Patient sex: M
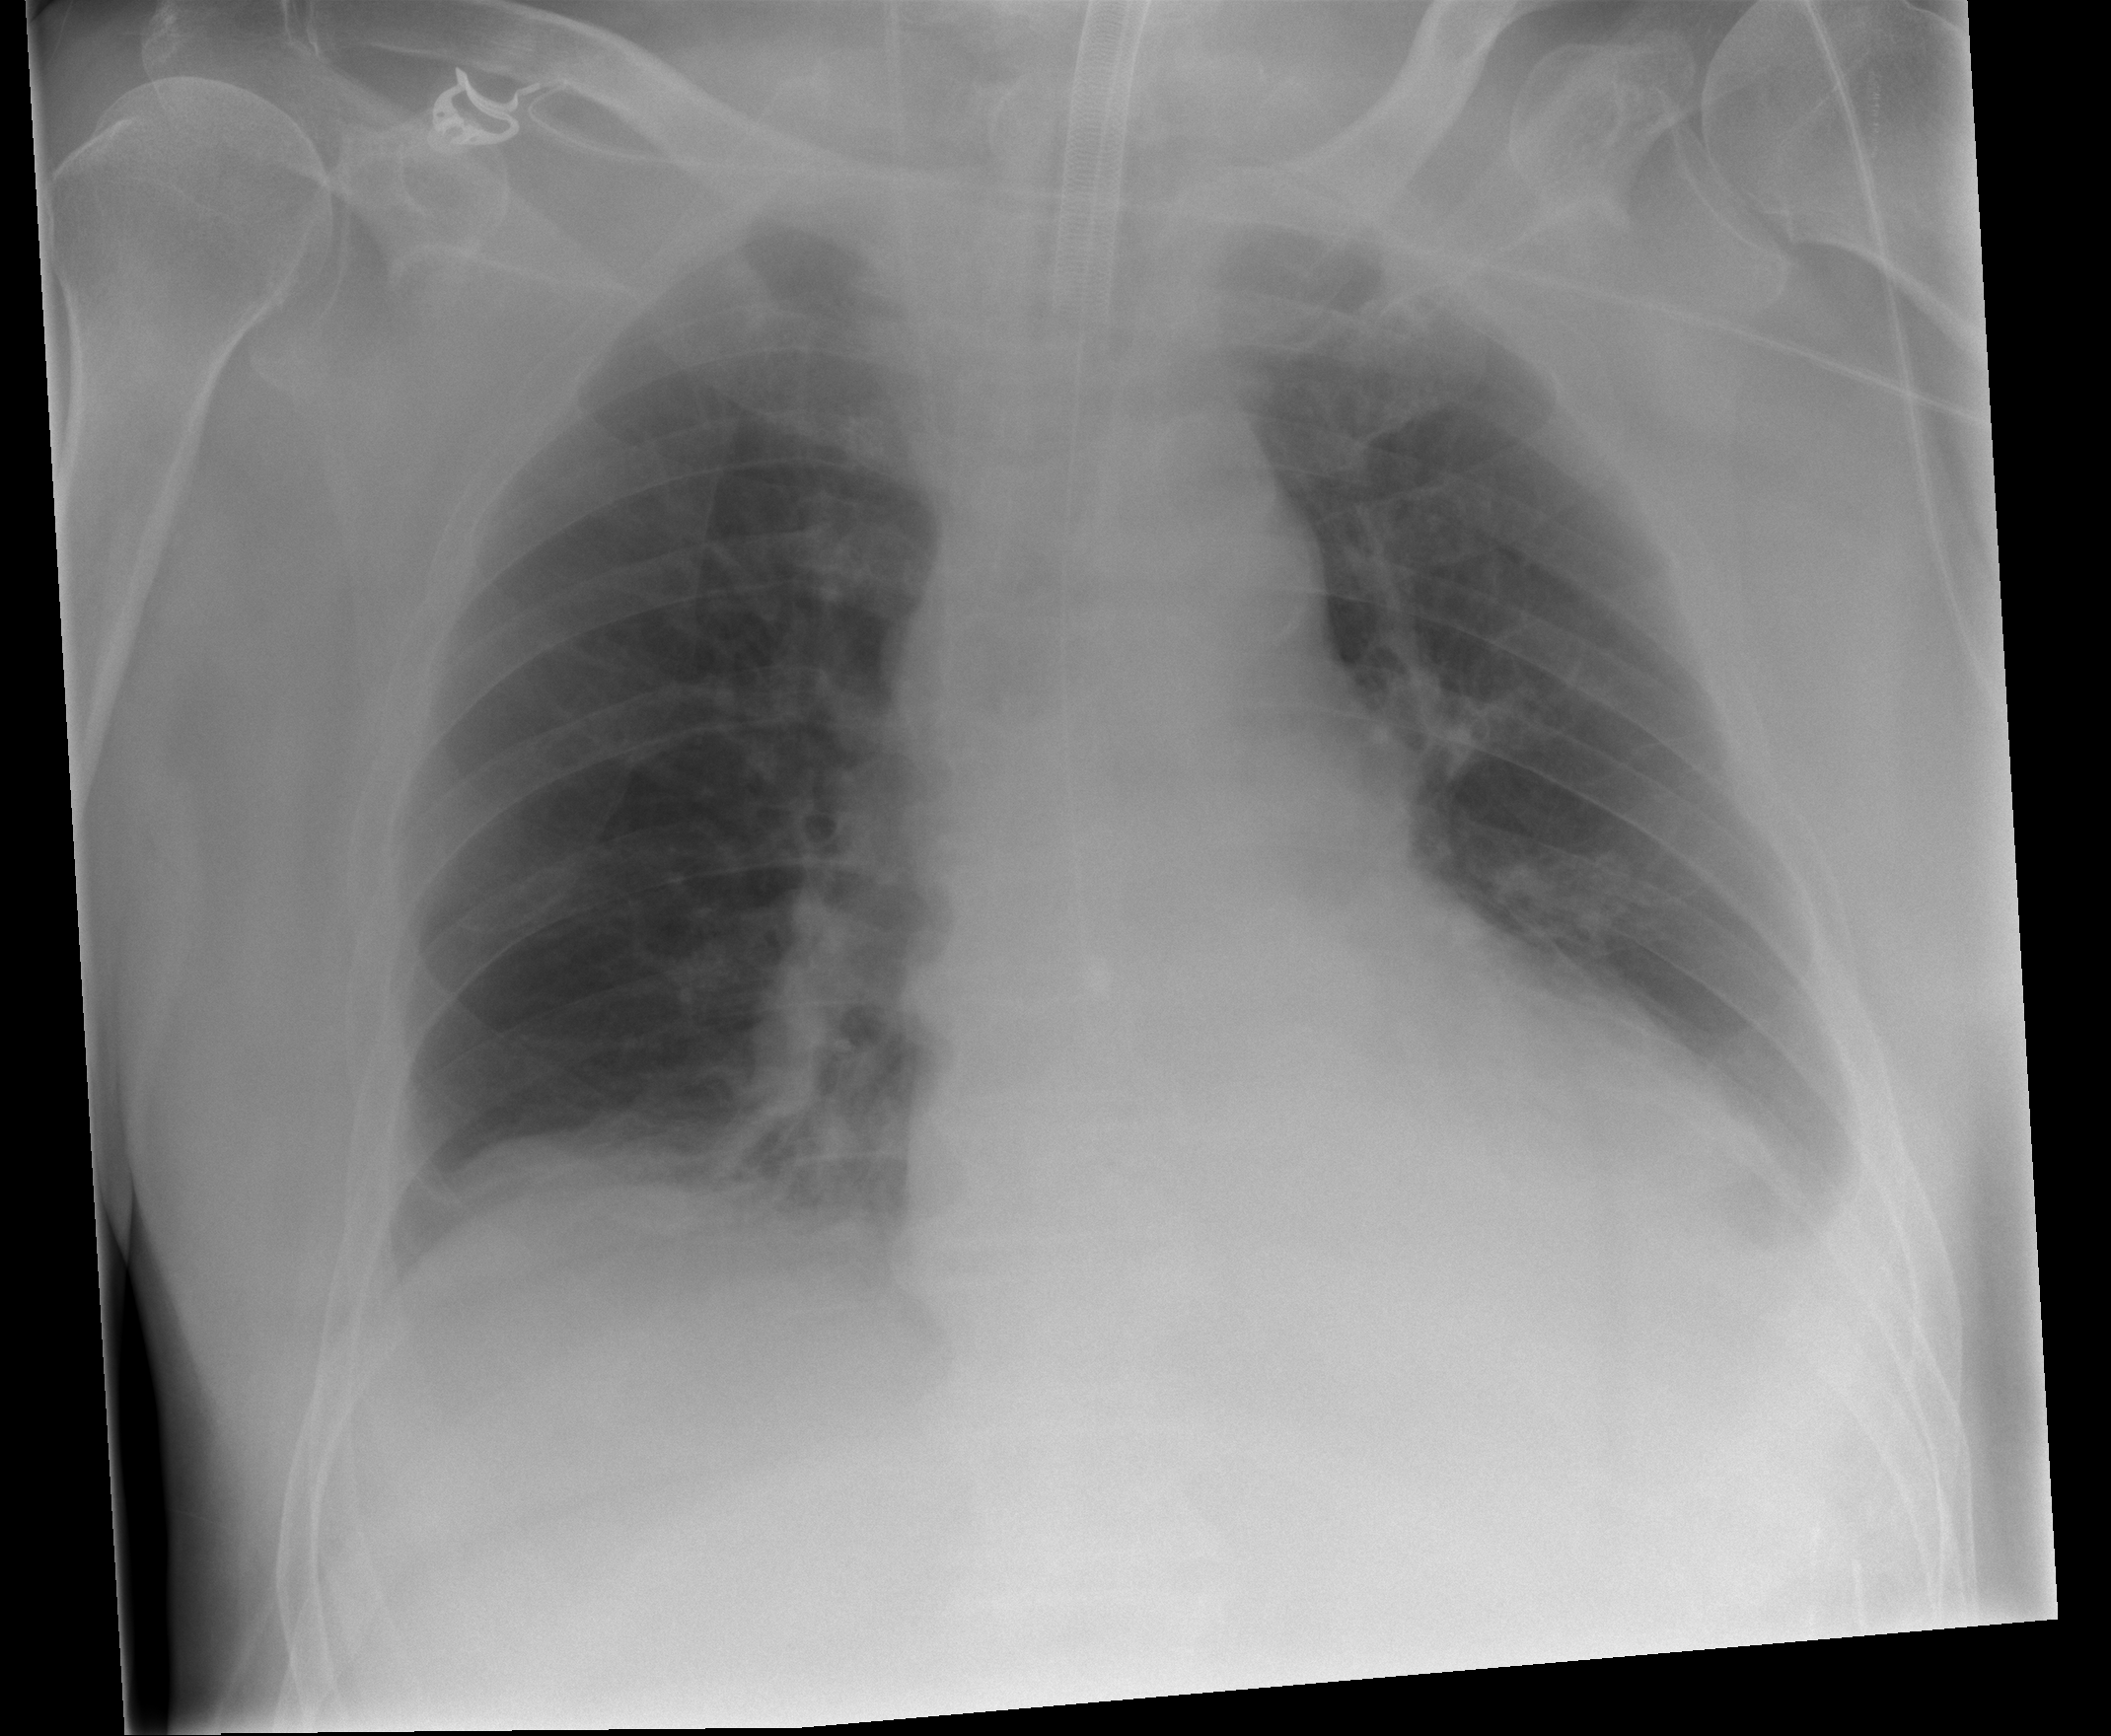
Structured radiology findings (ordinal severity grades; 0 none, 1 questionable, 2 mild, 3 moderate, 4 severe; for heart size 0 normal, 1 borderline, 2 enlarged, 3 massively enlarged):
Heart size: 1
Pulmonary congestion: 2
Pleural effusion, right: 2
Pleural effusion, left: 2
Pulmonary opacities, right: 0
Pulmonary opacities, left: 0
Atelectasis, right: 2
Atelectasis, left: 2